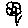
Label: flower